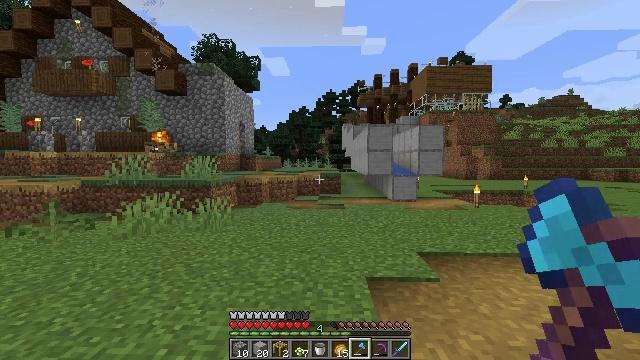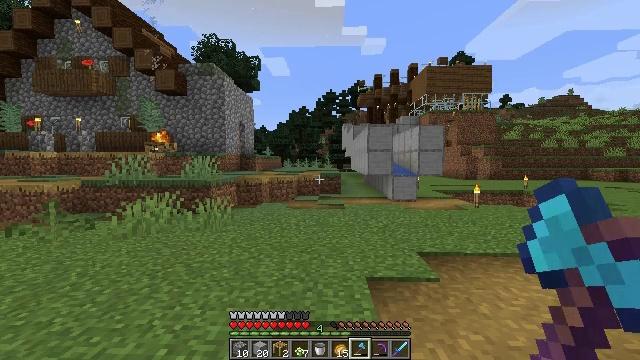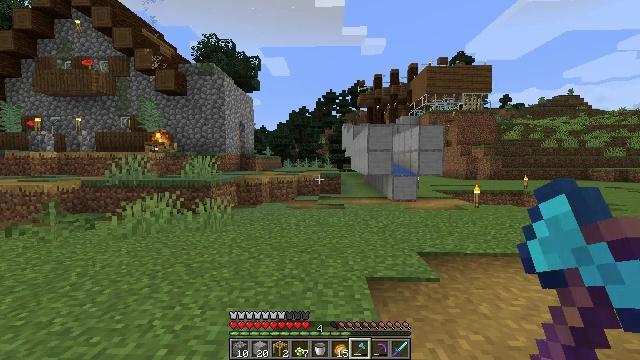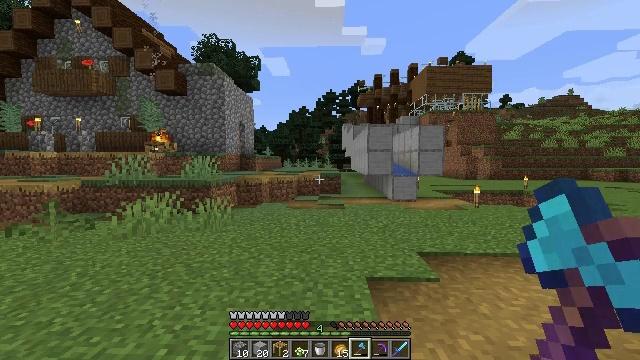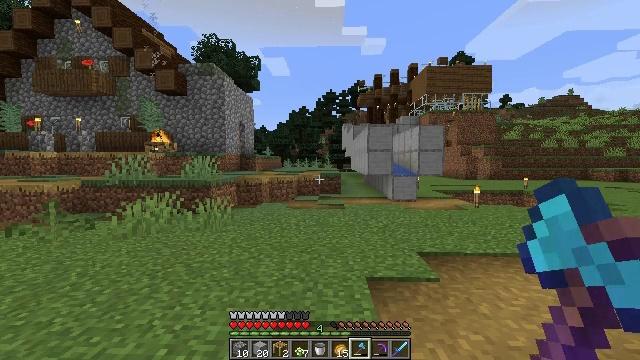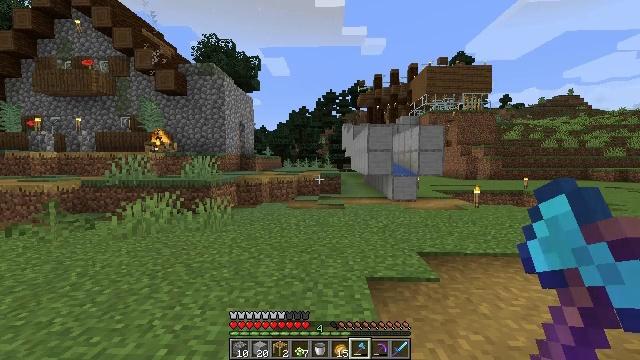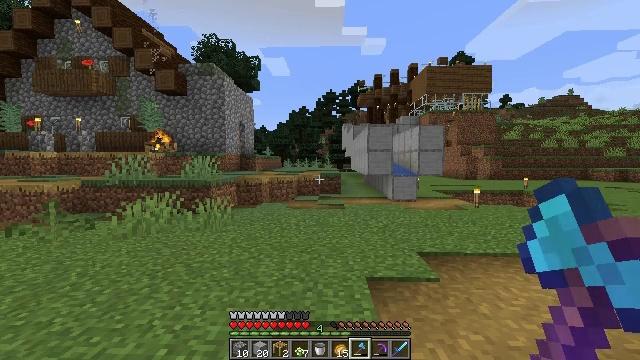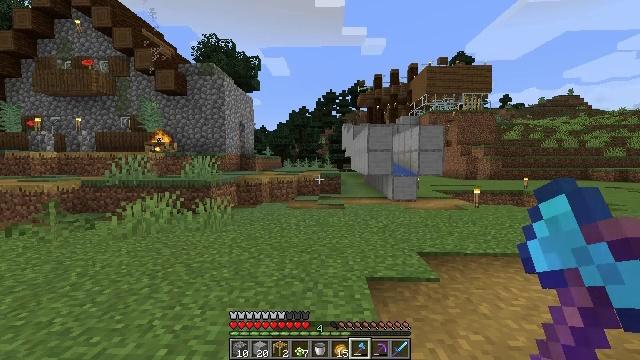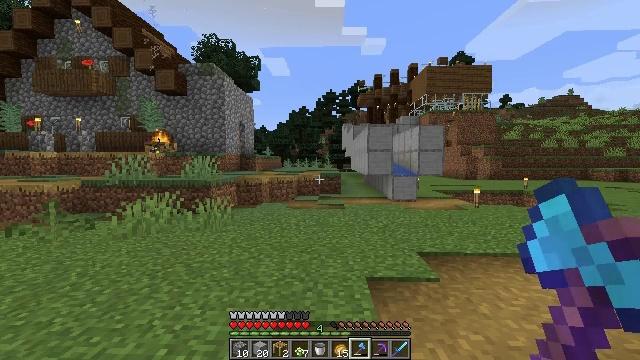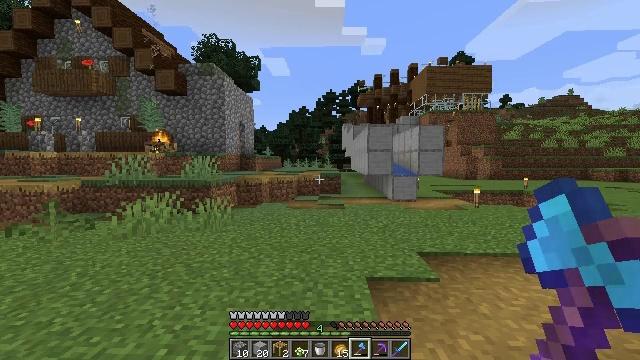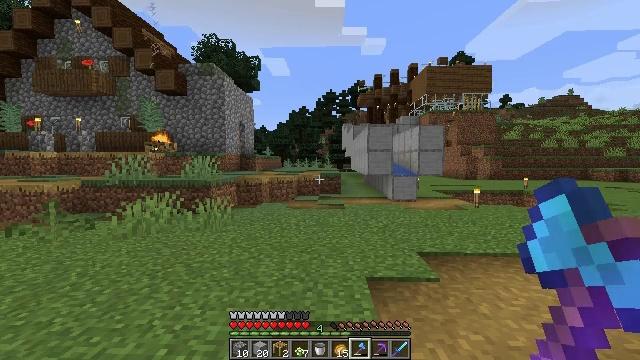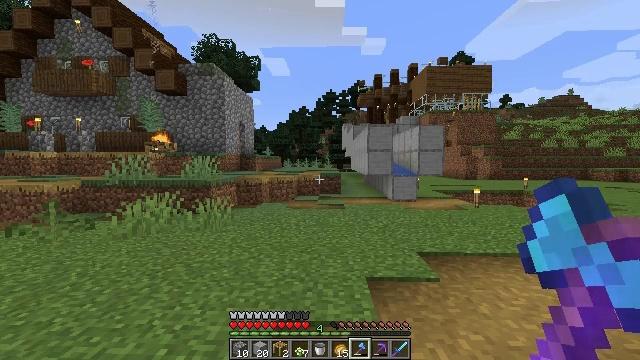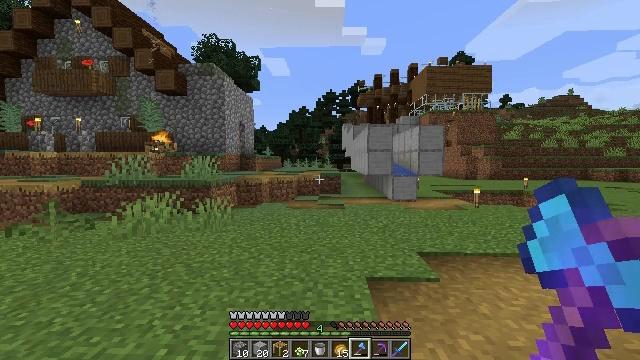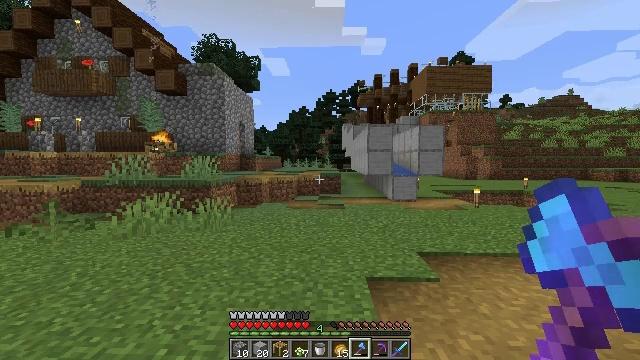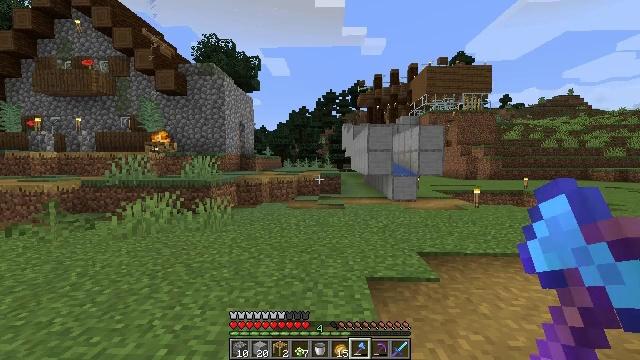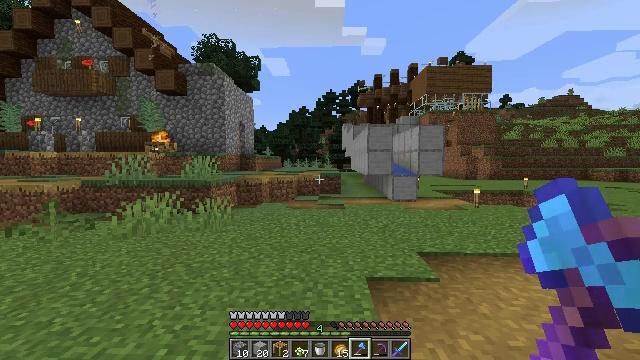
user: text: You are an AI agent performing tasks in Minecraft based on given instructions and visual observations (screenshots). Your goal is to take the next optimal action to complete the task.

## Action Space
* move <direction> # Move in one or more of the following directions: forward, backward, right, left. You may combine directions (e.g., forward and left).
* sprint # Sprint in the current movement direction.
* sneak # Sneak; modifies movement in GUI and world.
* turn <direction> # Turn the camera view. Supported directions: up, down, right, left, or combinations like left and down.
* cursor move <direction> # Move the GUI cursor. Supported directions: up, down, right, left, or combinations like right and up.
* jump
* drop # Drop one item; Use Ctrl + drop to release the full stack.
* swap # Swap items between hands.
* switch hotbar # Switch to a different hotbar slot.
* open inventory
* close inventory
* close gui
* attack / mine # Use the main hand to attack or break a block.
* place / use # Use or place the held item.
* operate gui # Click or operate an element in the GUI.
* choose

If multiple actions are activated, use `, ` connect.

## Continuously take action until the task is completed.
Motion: motion action
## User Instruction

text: Mine tall grass from the ground.
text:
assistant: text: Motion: no_op
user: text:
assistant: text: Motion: no_op
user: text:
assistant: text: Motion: no_op
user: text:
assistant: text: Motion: no_op
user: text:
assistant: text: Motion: no_op
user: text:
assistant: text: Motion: no_op
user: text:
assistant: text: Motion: no_op
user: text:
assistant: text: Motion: no_op
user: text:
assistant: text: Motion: no_op
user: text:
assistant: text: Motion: no_op
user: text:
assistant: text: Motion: no_op
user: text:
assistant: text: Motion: no_op
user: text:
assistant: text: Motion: no_op
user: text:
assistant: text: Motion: no_op
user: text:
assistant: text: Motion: no_op
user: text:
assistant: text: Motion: no_op
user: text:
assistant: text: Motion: no_op
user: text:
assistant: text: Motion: no_op
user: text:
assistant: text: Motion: no_op
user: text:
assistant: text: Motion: no_op
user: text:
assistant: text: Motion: no_op
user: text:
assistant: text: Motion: no_op
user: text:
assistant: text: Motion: no_op
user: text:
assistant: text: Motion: no_op
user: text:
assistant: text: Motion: no_op
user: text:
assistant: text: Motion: no_op
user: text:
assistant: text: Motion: no_op
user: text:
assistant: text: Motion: no_op
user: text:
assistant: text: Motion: no_op
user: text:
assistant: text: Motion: no_op